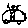
Label: car